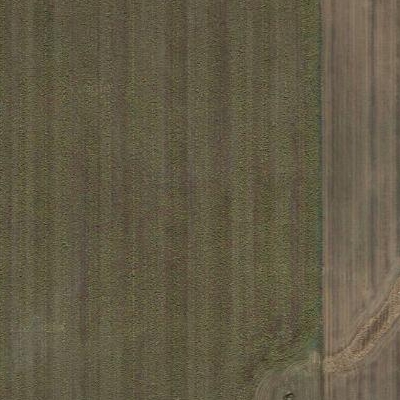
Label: Field